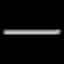
Label: line